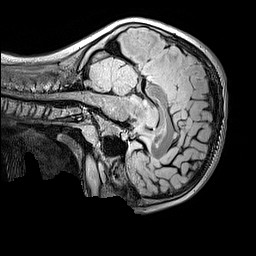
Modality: FLAIR
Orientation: sagittal
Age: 11
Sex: male
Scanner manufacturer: siemens
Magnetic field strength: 3 T
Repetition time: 5 s
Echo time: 0.388 s